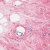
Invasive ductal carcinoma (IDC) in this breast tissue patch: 0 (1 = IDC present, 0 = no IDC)